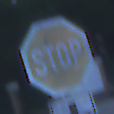
Verkehrszeichen: Stop
Zusatzzeichen unten: VerlaufVorfahrtsstrasse4
Umgebung: Outdoor, Urban
Tageszeit: Dawn
Wetter: PartlyCloudy
Licht: Natural
Jahreszeit: NotSpecified
Kontrast: LowContrast